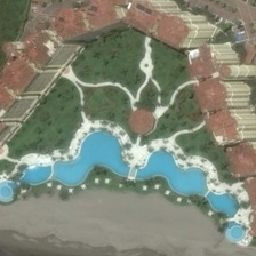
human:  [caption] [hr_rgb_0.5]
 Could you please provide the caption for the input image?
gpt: The swimming pool comes together and looks very beautiful in the red room and the plant

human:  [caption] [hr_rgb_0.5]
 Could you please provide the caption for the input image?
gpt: A swimming pool is united and is very beautiful with red rooms and plants

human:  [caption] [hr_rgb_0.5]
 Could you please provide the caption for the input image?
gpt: The red room and the tree connection pool look beautiful.

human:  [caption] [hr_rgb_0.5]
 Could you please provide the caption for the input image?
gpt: The swimming pool is connected and the red rooms and plants look very beautiful

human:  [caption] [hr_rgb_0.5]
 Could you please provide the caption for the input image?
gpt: A swimming pool is United and FICA Very Nice with red rooms and plants.